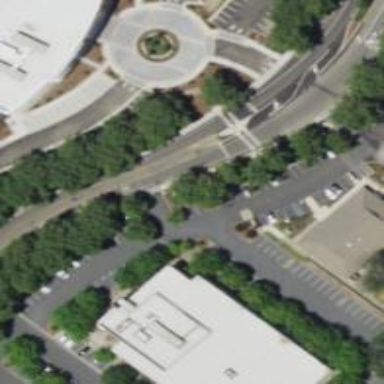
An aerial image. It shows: Traffic island located on footway.